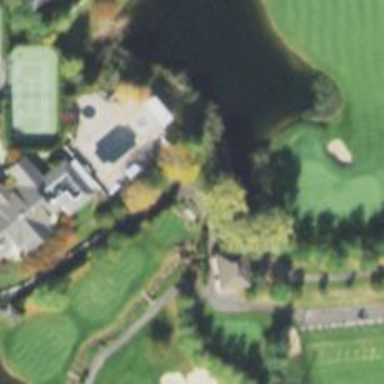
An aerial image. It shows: Pathway for golfing.